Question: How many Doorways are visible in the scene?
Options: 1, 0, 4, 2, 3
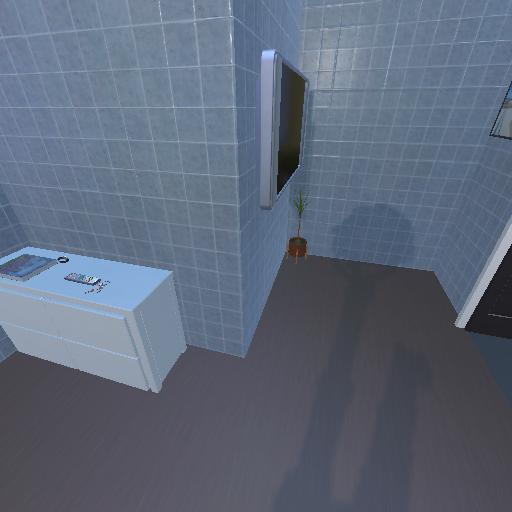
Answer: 1